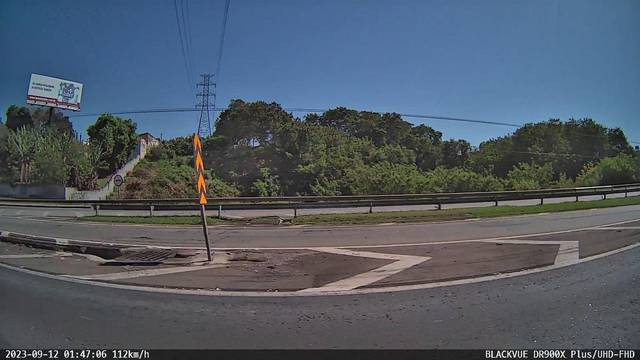
Region: Brazil
Coordinates: -23.526, -47.445